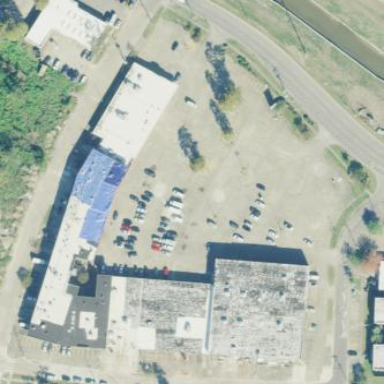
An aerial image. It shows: Retail area.